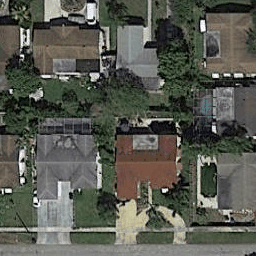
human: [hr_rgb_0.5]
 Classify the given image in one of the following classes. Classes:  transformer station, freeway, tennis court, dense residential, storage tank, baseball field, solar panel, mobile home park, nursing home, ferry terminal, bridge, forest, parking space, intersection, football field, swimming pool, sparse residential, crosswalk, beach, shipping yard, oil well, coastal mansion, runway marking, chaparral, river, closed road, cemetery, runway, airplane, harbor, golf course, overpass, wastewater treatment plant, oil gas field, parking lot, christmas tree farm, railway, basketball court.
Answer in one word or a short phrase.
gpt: dense residential